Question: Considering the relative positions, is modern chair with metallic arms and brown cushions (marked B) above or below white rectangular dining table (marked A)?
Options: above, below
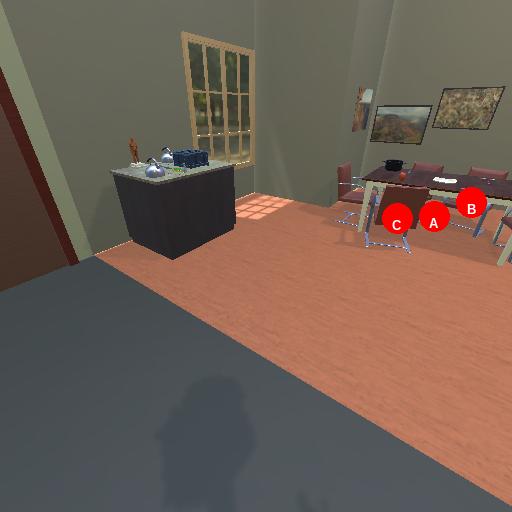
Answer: above